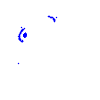
Particle: pion